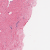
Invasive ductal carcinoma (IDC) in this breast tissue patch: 0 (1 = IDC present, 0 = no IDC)